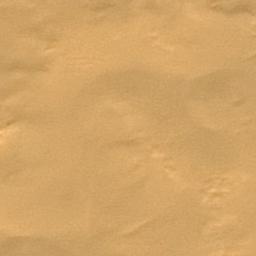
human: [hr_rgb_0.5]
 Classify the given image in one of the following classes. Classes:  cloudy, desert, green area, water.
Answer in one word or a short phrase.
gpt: desert